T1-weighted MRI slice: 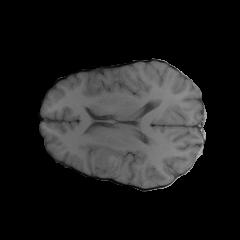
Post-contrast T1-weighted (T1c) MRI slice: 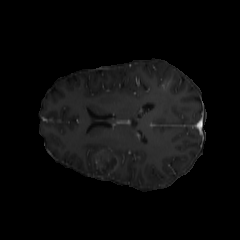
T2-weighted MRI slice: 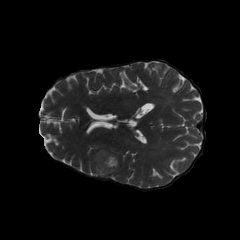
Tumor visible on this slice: yes